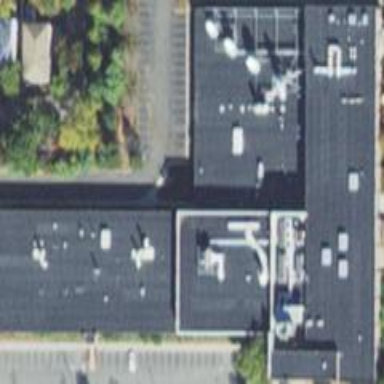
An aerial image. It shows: Office building.